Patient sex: M
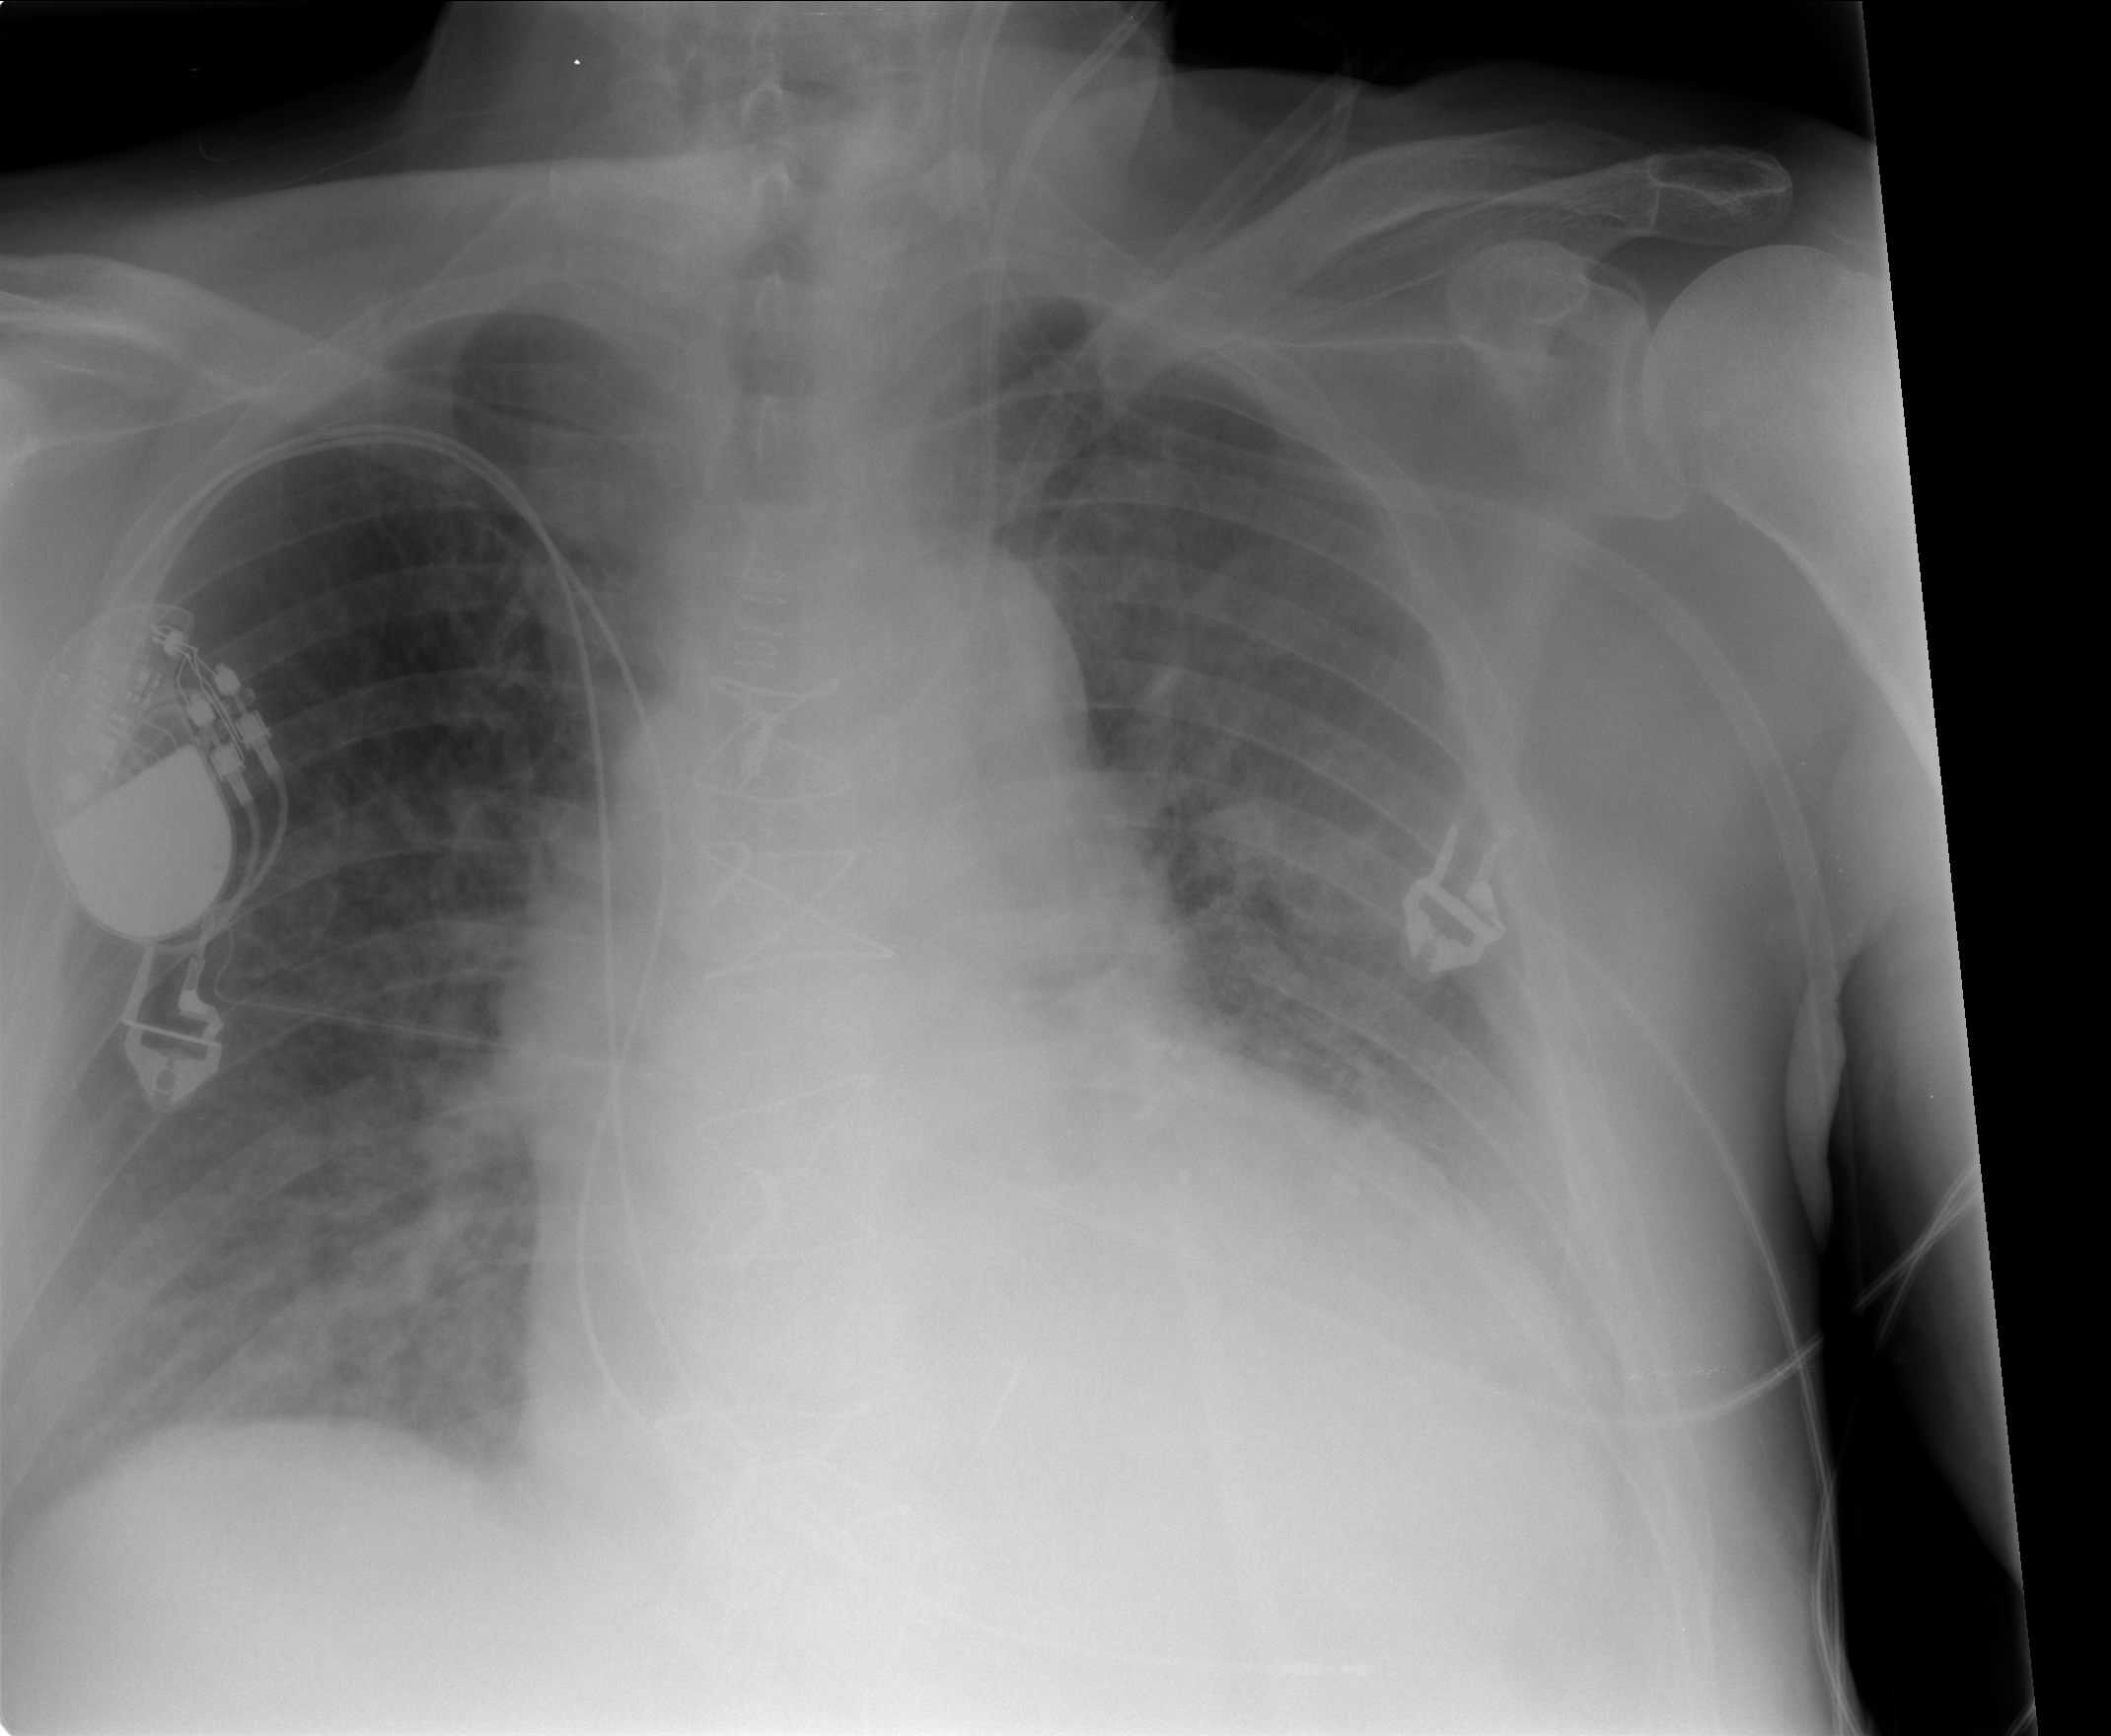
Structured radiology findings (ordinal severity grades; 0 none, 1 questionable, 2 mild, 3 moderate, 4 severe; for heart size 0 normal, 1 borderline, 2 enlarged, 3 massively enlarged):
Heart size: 2
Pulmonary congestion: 2
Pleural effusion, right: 1
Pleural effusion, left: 2
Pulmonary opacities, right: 2
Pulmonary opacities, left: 2
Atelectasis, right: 2
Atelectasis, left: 2